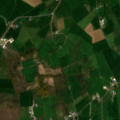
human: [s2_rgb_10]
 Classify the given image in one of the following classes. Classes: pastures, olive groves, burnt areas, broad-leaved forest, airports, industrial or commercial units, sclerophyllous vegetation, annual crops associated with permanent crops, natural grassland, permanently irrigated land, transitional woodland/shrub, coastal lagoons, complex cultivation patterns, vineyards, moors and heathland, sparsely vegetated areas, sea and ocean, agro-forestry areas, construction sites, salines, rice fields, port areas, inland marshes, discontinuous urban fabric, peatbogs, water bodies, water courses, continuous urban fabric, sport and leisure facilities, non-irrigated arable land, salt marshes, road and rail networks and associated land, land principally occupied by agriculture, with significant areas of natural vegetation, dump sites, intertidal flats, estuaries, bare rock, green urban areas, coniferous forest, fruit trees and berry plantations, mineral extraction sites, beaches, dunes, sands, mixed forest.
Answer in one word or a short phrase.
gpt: pastures, land principally occupied by agriculture, with significant areas of natural vegetation